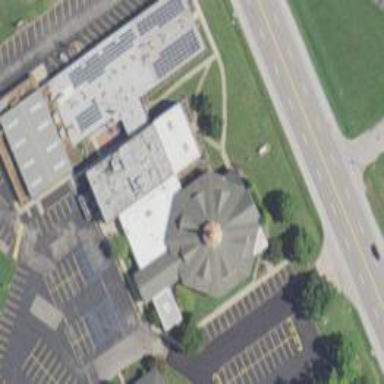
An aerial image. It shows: Building serving as place of worship.